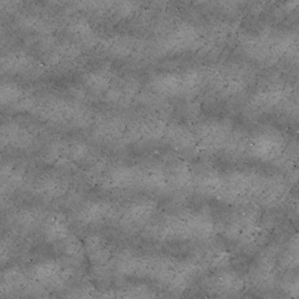
Label: non_frost